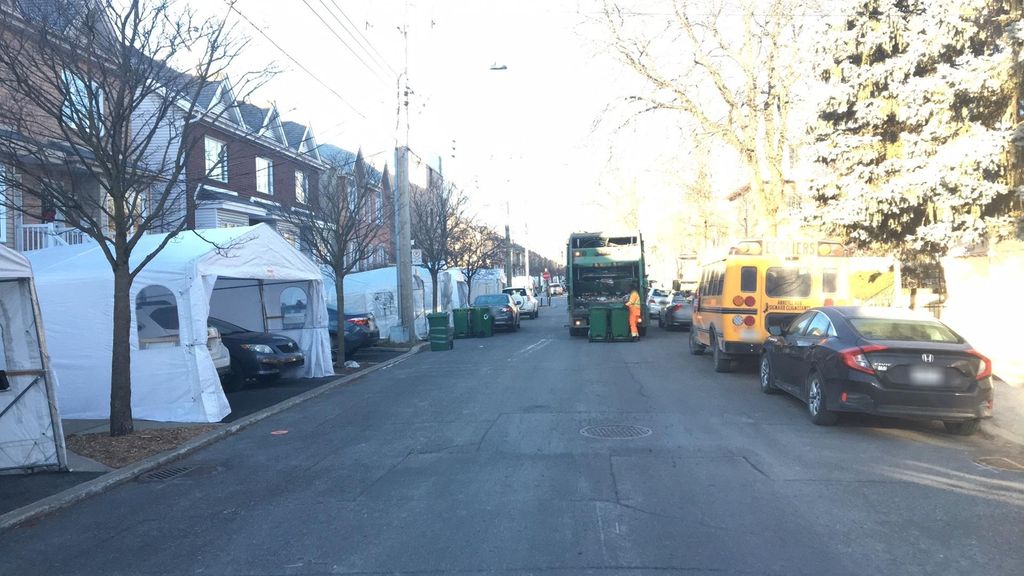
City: montreal